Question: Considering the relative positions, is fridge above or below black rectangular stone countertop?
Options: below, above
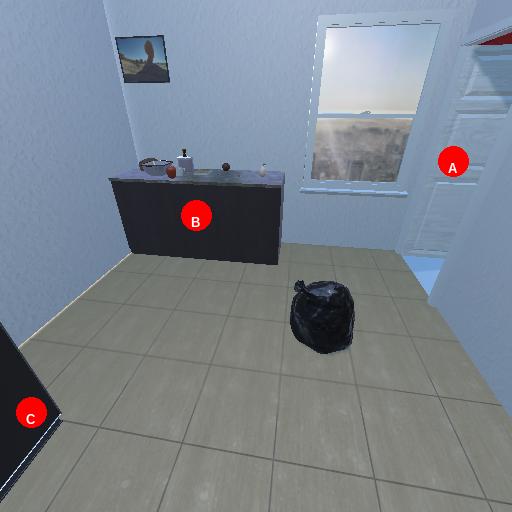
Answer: below